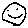
Label: smiley face